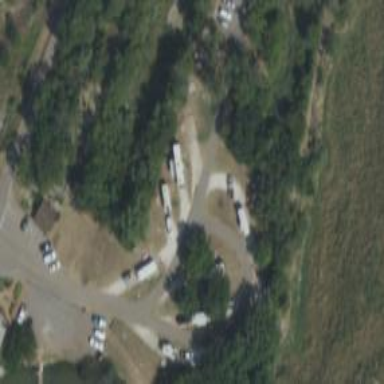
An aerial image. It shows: Caravan site for tourism.